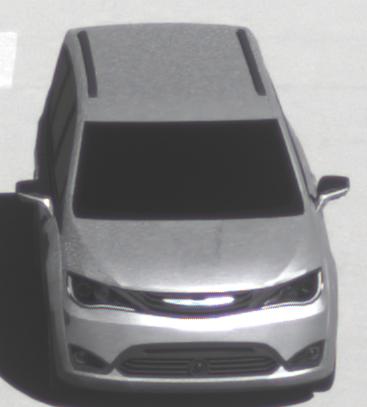
Make: Chrysler
Model: Pacifica
Detailed model: -
Model produced from: 2016
Model produced until: 2020
Doors: 5
Color: white
Road condition: dry road
Daytime: midday
Contrast: high contrast